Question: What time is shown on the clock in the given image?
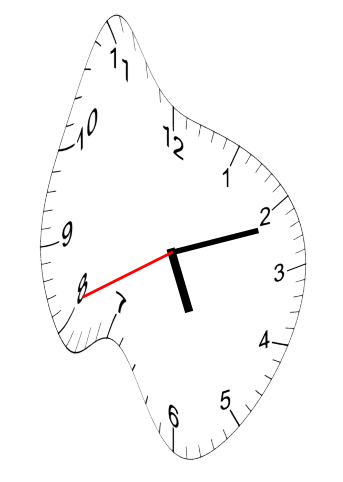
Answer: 05:11:41